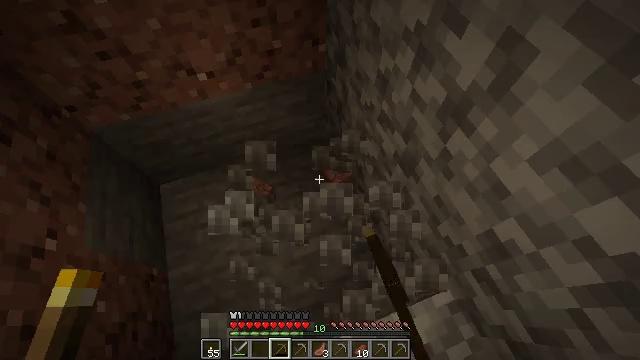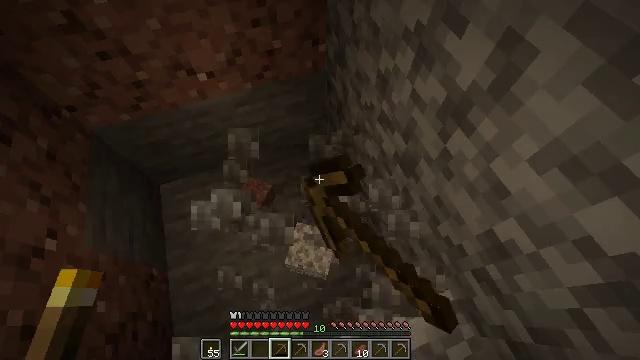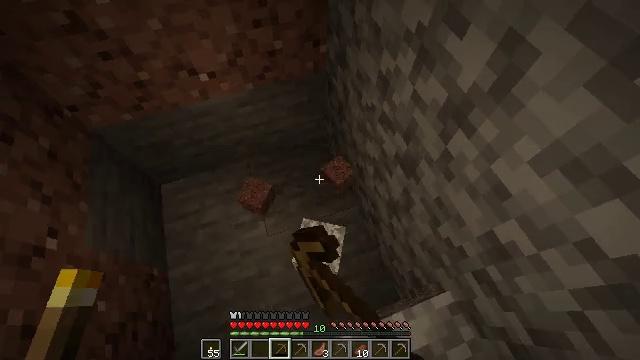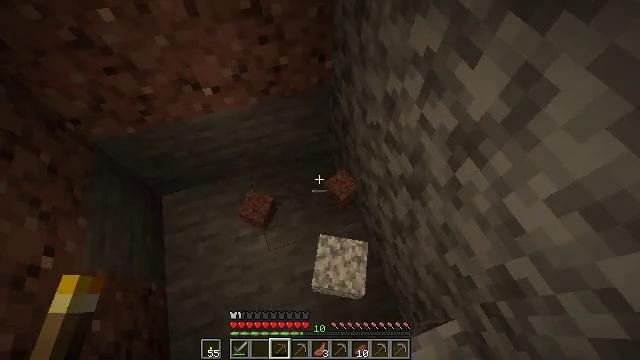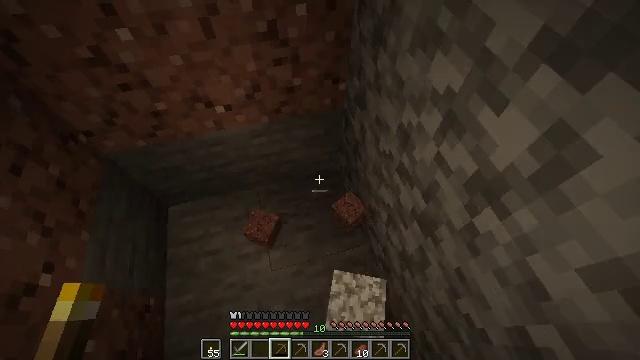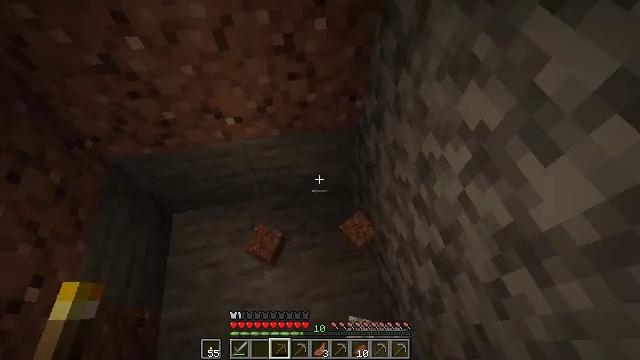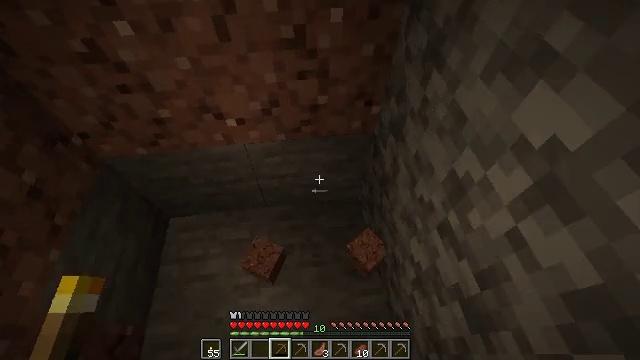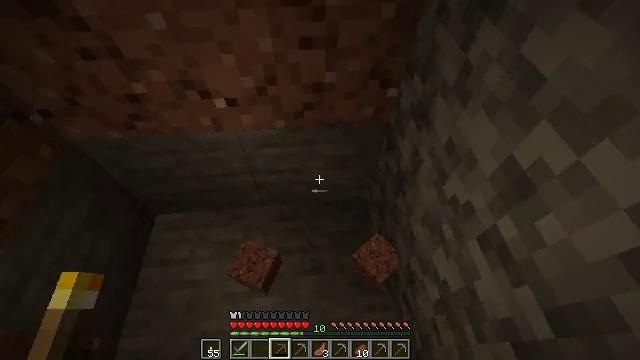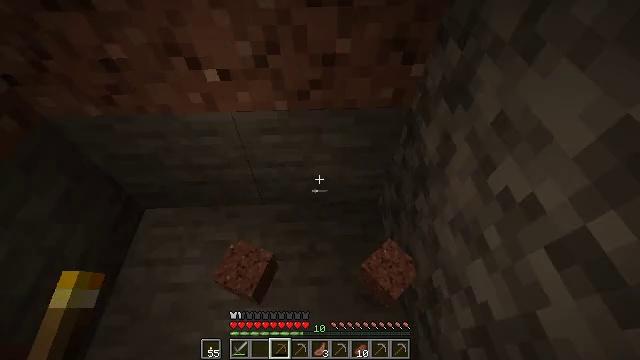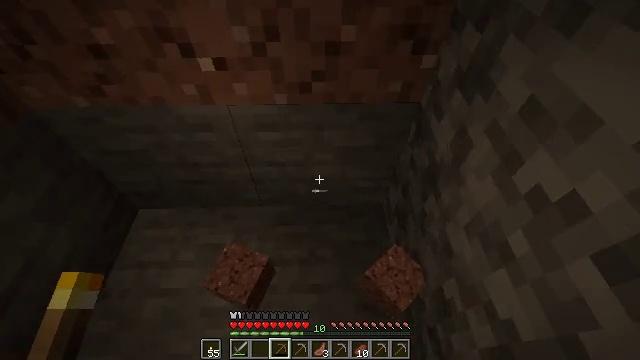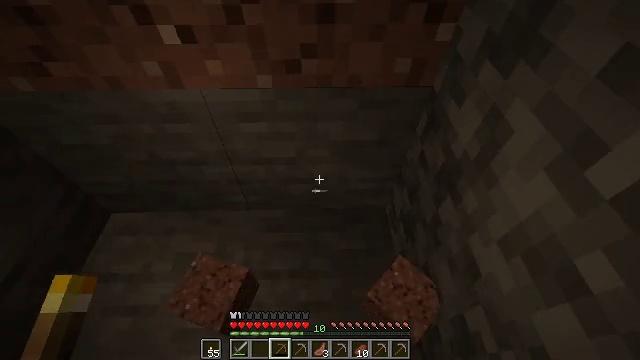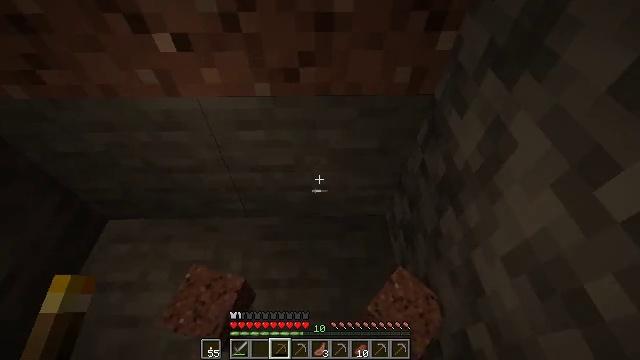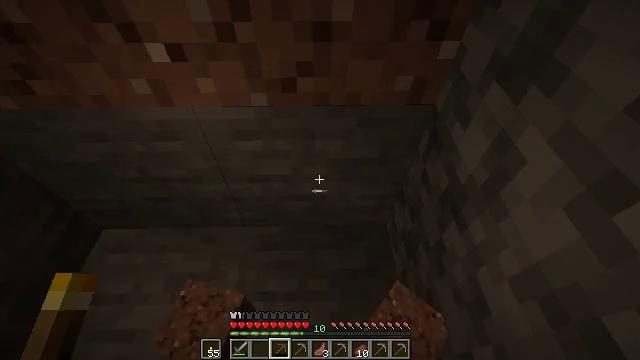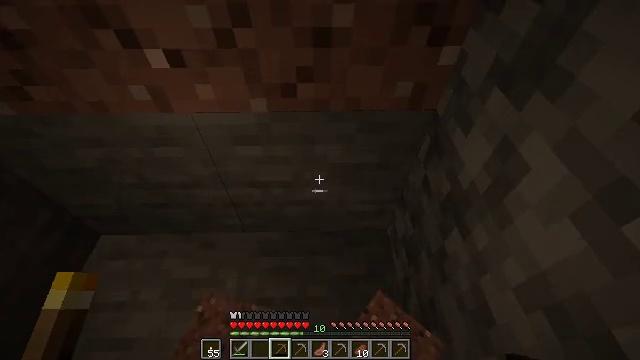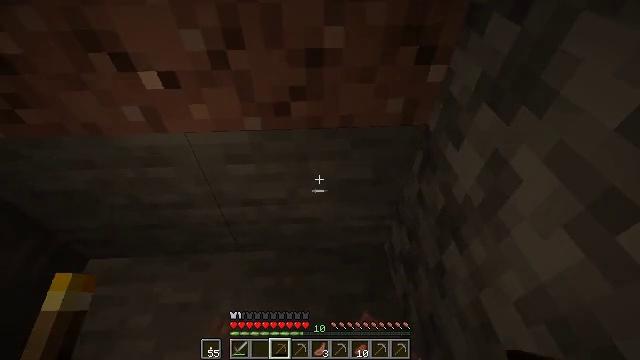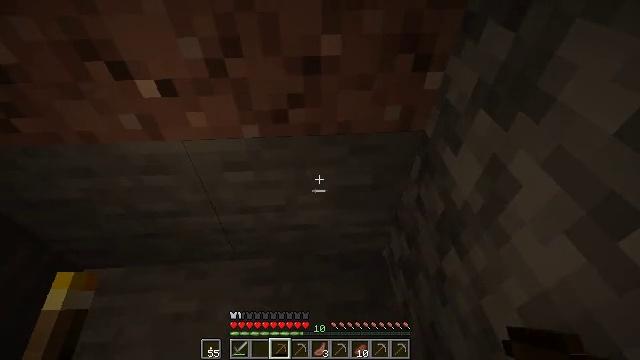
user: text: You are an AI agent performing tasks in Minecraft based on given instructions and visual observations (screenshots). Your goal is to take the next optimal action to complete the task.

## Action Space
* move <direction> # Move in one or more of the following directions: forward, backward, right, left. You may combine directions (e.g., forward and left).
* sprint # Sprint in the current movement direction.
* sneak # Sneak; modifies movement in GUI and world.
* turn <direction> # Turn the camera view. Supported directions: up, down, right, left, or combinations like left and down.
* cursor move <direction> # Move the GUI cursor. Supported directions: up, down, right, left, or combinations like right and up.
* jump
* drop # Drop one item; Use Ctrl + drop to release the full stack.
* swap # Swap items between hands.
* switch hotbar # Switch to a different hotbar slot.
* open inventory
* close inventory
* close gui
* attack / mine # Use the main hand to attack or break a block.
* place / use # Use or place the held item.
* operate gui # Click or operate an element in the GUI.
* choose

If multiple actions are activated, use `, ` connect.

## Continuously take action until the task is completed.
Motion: motion action
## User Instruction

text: Use a pickaxe to gather granite.
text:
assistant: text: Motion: attack / mine
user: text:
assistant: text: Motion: attack / mine
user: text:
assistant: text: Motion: move forward, turn left and up
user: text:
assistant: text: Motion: move forward, turn left and up
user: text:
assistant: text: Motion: move forward, turn left and up
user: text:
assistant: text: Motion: move forward, turn left and up
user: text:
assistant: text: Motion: turn left
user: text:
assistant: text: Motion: turn left and up
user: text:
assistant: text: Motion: turn left and up
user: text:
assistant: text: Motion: no_op
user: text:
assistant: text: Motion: no_op
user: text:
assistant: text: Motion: no_op
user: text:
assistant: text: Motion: no_op
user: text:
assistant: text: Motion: turn right and up
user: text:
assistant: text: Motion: turn up
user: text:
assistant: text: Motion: turn up
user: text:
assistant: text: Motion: turn up
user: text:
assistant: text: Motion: turn right and up
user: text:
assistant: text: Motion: turn up
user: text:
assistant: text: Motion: turn up
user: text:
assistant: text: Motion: turn up
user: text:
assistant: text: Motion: turn up, attack / mine
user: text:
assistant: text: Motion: attack / mine
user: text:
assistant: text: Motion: attack / mine
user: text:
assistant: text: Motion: attack / mine
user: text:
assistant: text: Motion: attack / mine
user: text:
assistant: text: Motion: attack / mine
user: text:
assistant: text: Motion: attack / mine
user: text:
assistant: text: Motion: attack / mine
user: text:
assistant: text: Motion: attack / mine